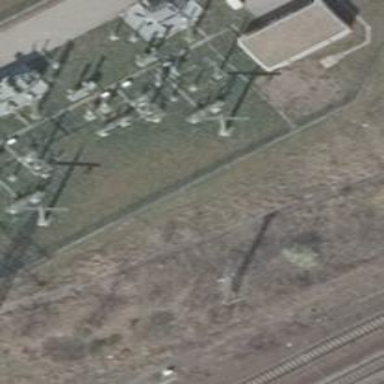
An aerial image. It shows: Power line is depicted.